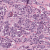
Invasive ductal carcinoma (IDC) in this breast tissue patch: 1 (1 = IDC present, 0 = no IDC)